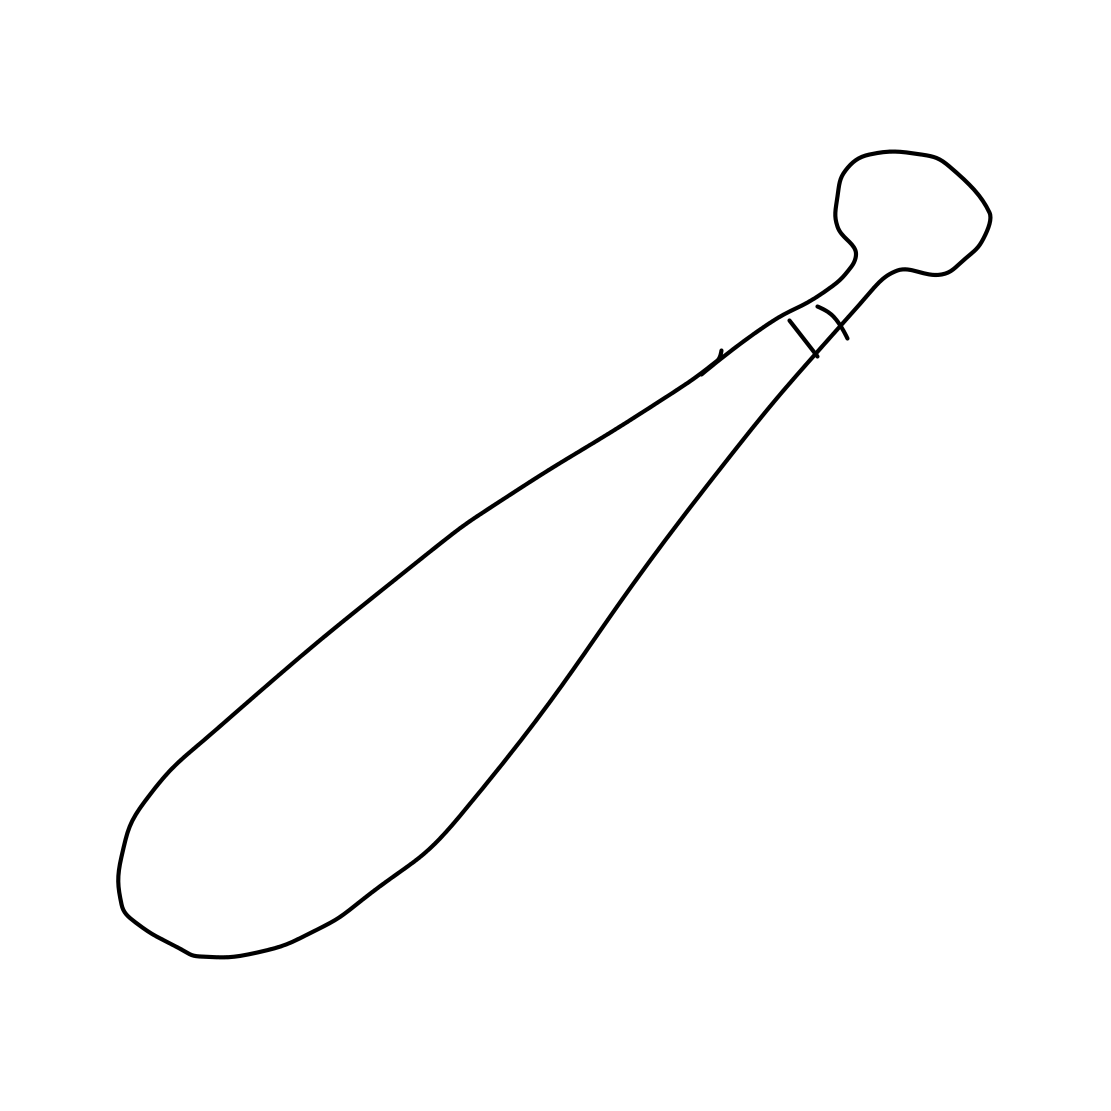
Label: baseball bat